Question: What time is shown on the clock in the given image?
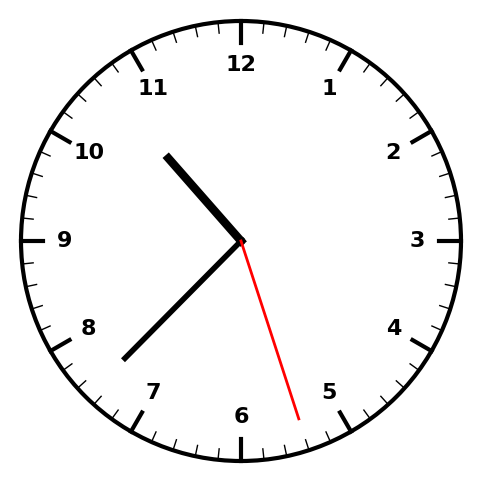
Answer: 10:37:27